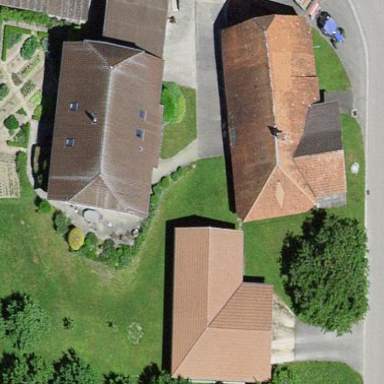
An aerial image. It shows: Farmyard area.